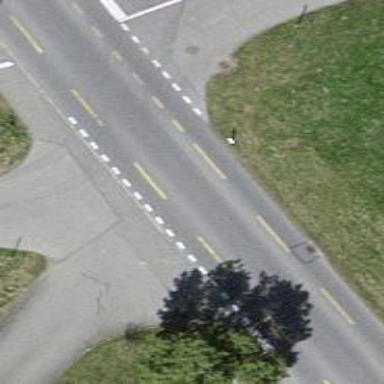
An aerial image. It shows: Tertiary road with designated cycle lane.